Interaction volume radius: 5 \u00c5
Interaction volume height: 20 \u00c5
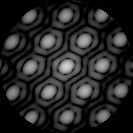
Disorder parameter: 0.0824